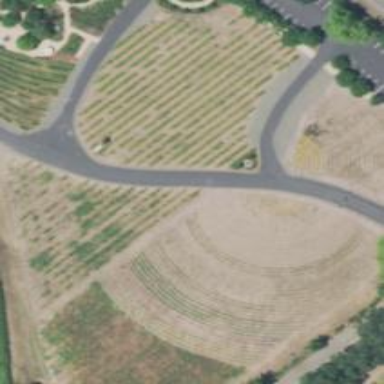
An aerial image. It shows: Vineyard with grape crops.